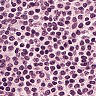
Metastatic tissue present: no